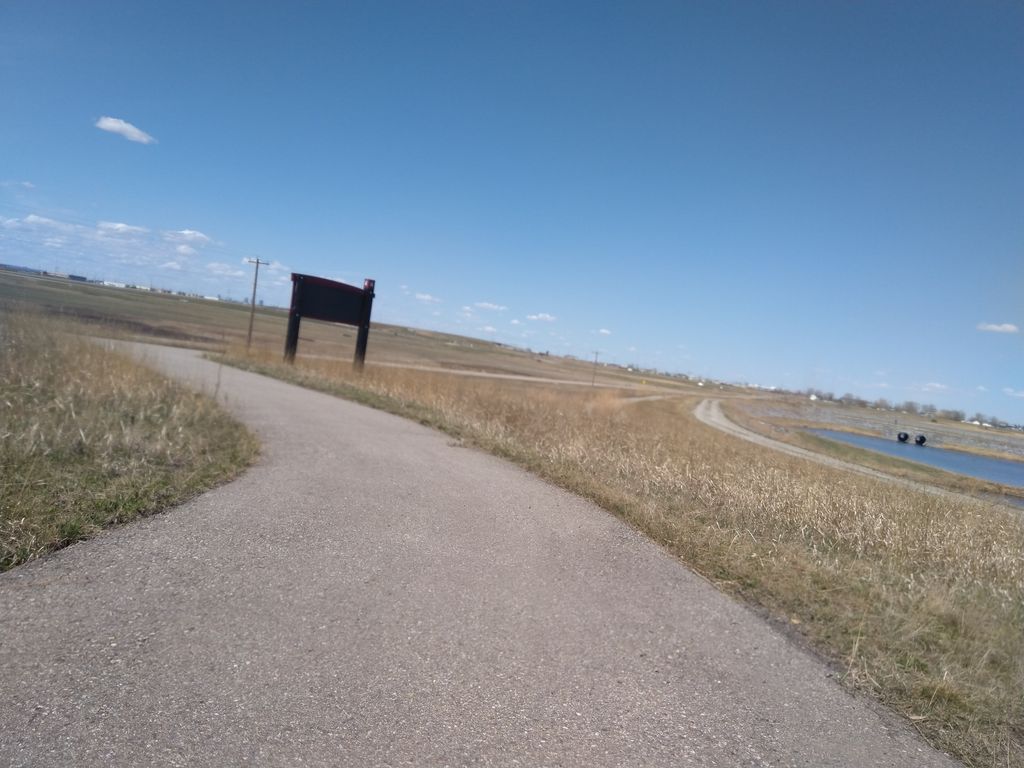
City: calgary